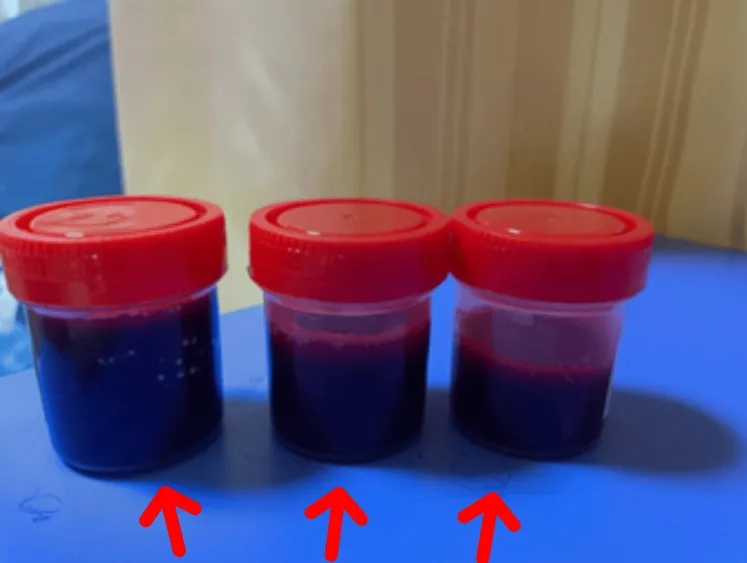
Figure showing reddish, turbid hemorrhagic ascitic fluid (as seen with multiple red arrows).
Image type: pathology (fish)